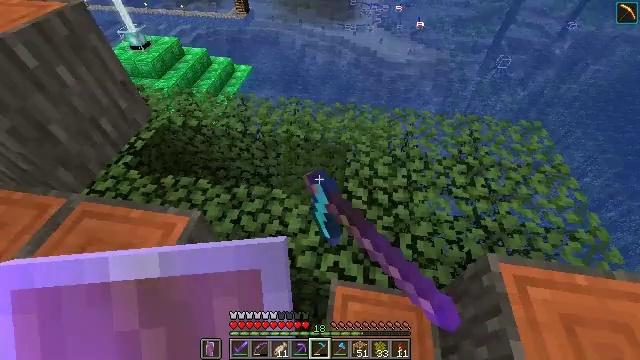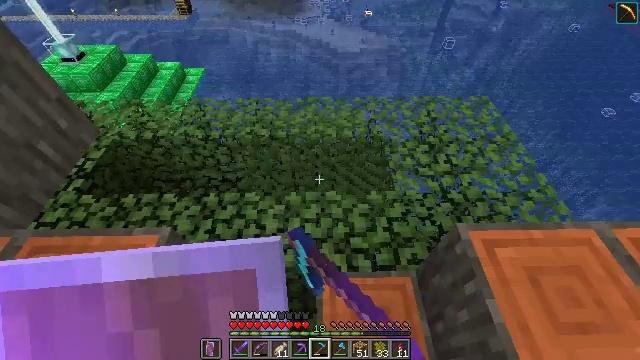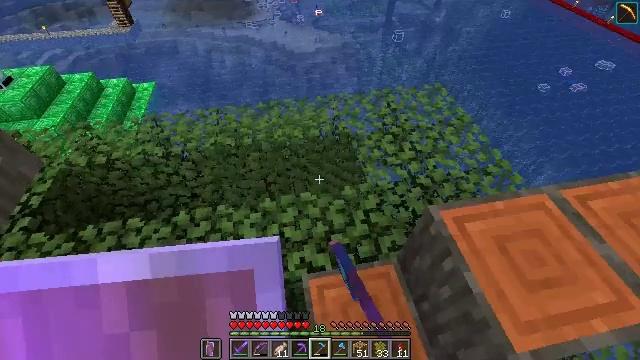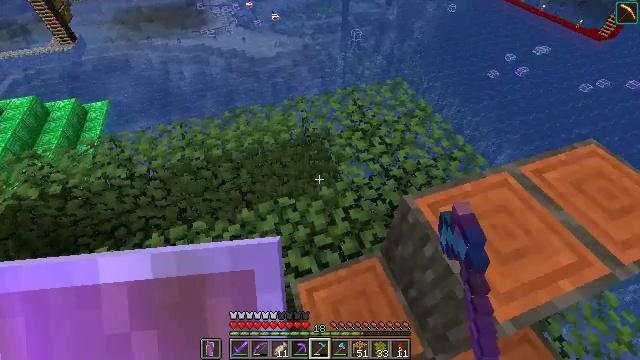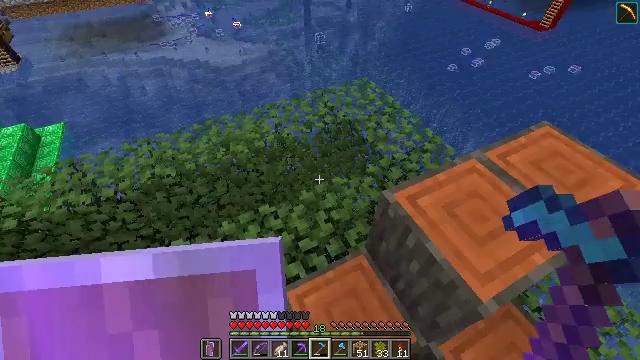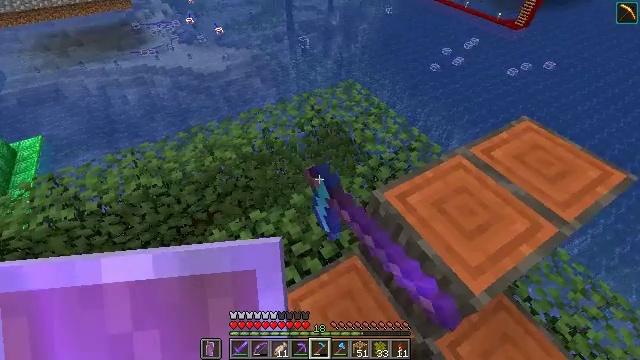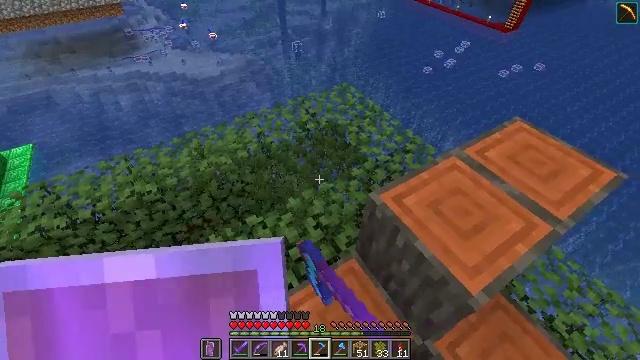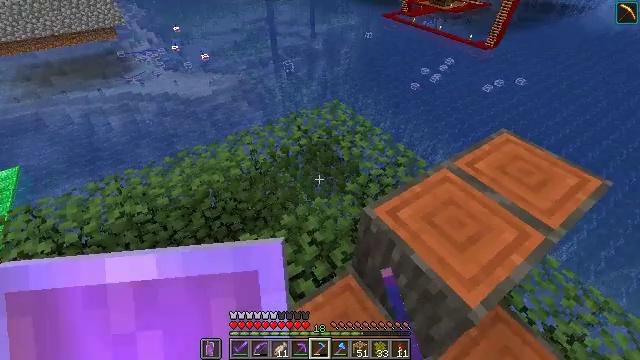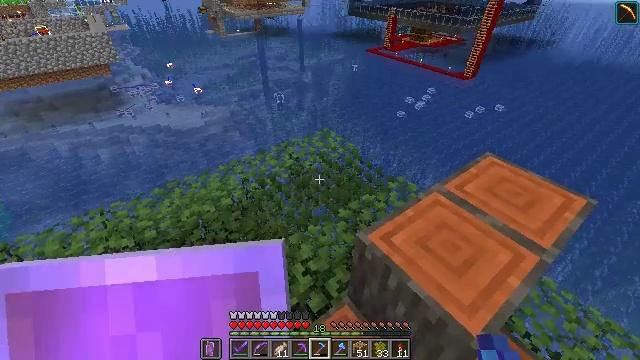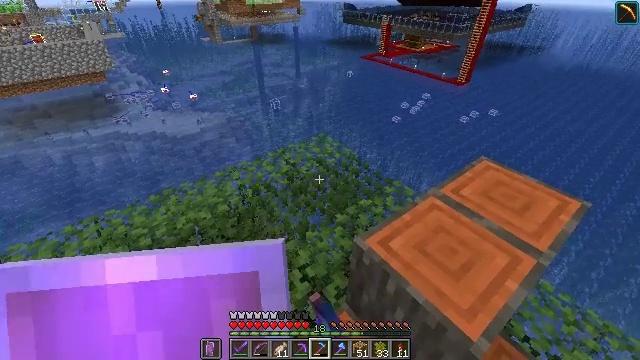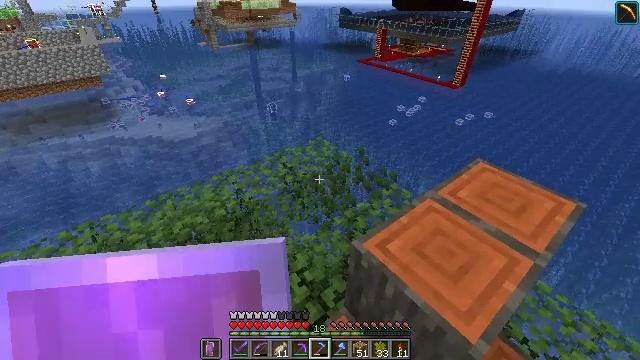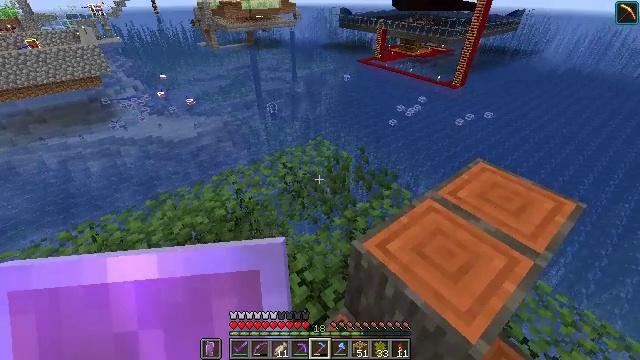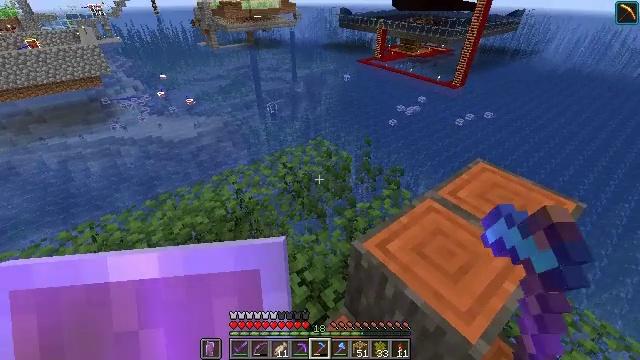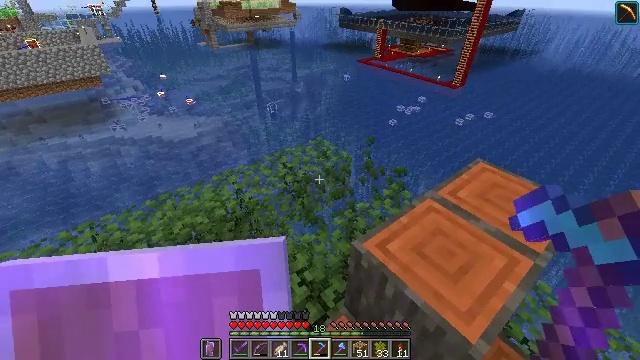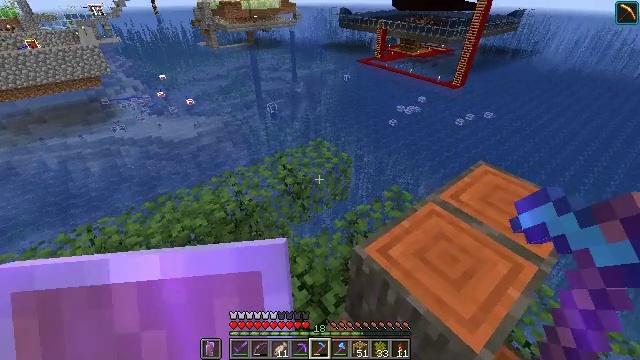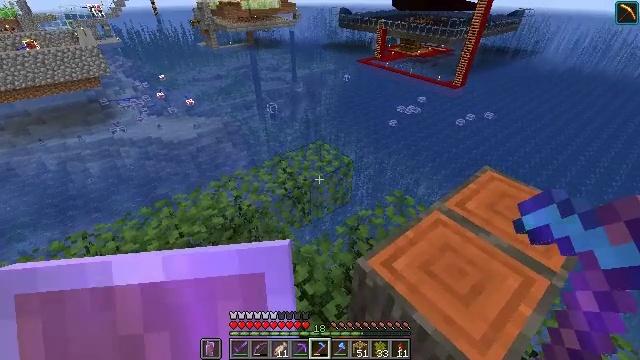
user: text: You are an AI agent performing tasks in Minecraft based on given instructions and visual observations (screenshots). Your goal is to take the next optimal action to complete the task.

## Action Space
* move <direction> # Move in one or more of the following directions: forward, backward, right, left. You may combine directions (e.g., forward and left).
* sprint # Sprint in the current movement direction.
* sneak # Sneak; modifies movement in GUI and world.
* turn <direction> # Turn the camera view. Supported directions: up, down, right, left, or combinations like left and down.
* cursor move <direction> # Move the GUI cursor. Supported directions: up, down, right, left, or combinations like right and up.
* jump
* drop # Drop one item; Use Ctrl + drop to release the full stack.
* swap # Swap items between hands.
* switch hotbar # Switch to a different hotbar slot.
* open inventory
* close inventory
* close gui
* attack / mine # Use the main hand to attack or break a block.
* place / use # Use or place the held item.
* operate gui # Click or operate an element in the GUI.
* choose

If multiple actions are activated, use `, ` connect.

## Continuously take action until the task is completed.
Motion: motion action
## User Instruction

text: Trim the tree by mining the acacia leaves.
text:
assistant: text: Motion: turn right and down, attack / mine
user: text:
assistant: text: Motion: turn right, attack / mine
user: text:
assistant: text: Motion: turn right, attack / mine
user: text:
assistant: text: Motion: turn right, attack / mine
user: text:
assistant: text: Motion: turn right, attack / mine
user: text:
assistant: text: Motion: turn right, attack / mine
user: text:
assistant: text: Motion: turn right and up, attack / mine
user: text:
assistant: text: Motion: turn right and up, attack / mine
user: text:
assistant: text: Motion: turn up, attack / mine
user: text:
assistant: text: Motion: attack / mine
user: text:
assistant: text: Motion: attack / mine
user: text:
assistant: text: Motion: attack / mine
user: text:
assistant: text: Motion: attack / mine
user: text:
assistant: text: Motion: move forward, attack / mine
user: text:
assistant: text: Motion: move forward
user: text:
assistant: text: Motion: move forward
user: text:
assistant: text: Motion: move forward
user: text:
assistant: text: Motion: move forward
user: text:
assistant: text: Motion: move forward, turn left and down
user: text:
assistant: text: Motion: move forward, turn left and down
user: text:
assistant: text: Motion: move forward, turn left and down
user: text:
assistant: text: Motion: turn left and down
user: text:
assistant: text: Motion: turn left and down
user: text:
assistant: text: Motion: turn left and down
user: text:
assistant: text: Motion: no_op
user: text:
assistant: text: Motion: no_op
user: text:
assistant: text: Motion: no_op
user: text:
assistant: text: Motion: turn right and up
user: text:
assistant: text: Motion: turn up
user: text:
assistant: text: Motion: turn left and up